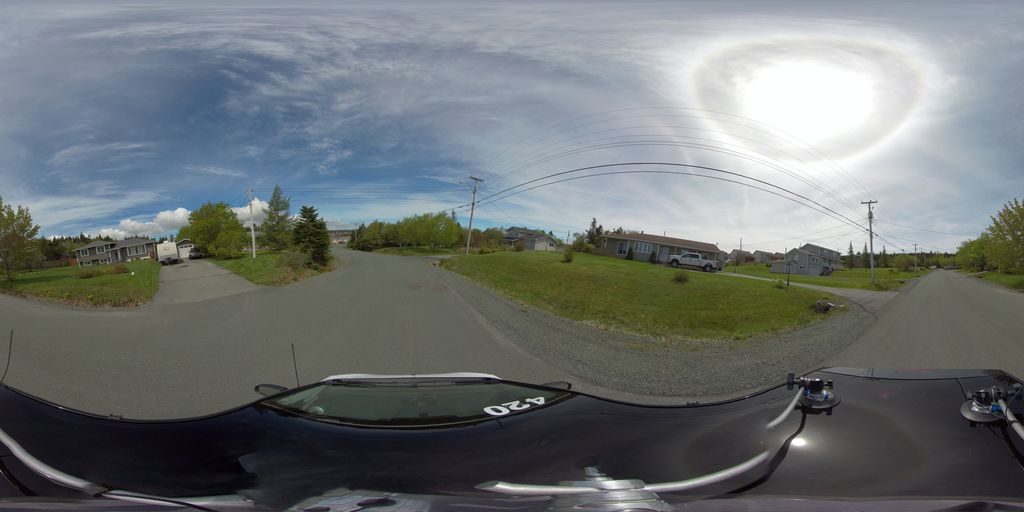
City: st_johns